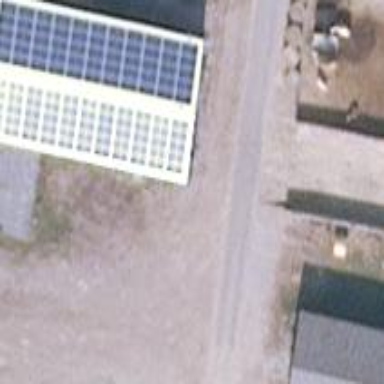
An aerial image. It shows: Stylish building with gabled roof housing small solar photovoltaic panel for electricity generation.